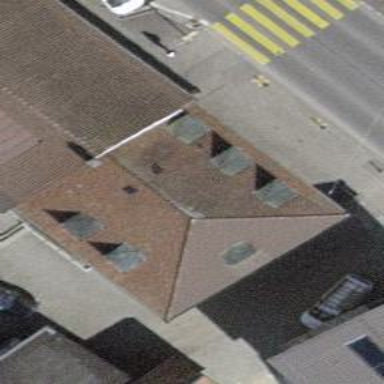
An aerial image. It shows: View of roof edge.